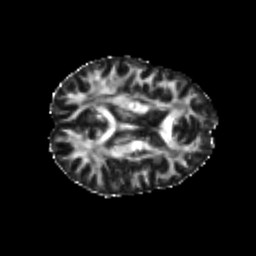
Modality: FA
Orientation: axial
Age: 22
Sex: female
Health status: healthy
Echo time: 0.074 s